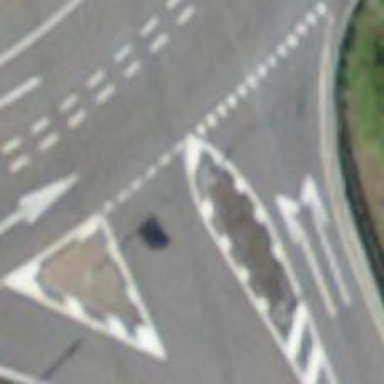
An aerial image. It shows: Road with "give way" sign.